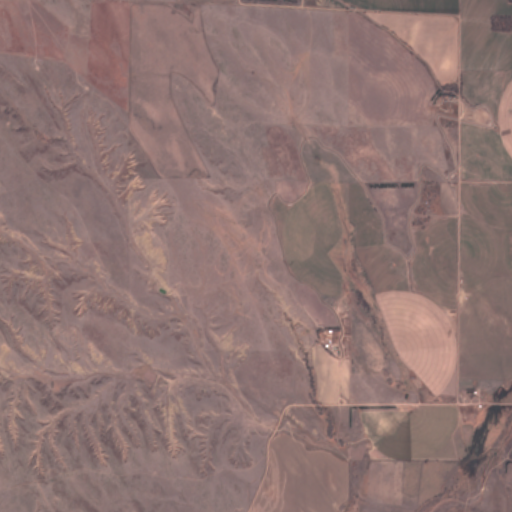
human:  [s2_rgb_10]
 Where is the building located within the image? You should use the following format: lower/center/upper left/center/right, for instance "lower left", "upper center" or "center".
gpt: The building is located in the right of the image.
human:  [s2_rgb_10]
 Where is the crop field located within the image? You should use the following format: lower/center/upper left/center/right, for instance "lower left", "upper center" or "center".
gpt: There is no crop field in the image.